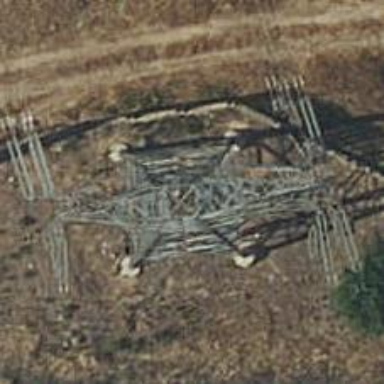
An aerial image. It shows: Power line in the image.